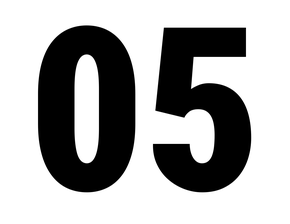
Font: Roboto_Condensed_Black